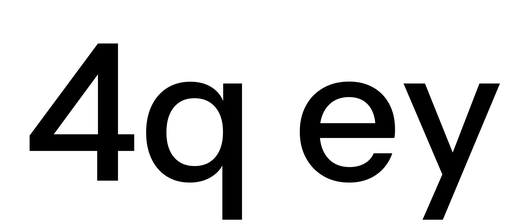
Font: InstrumentSans_Medium